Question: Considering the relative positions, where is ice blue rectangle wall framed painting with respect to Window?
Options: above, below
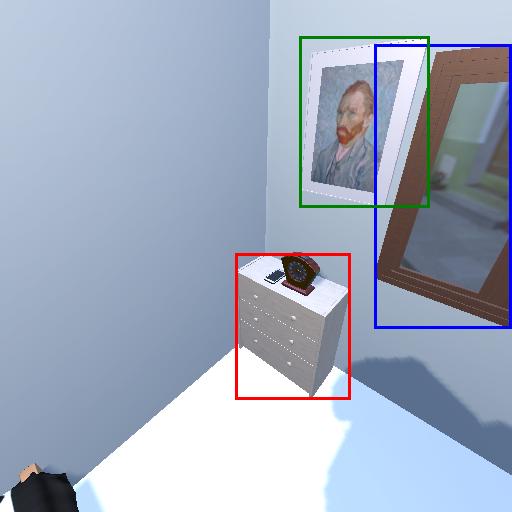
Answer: above